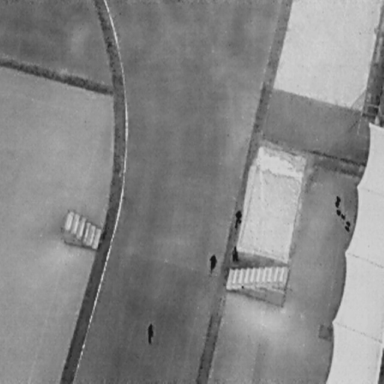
There are four People in the infrared image.